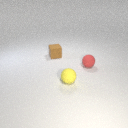
small brown rubber cube to the left of small red rubber sphere